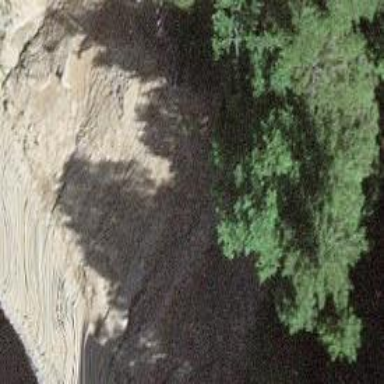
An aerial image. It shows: Cliff in nature.